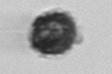
Label: Syracosphaera_pulchra